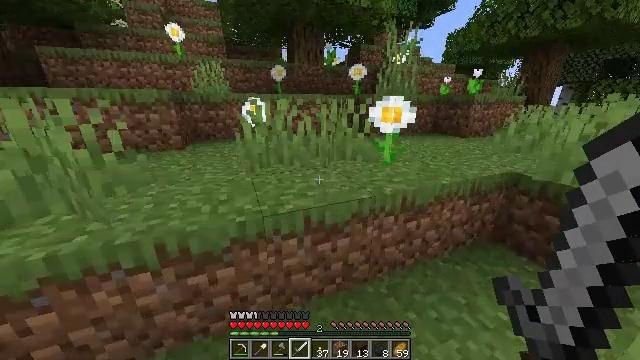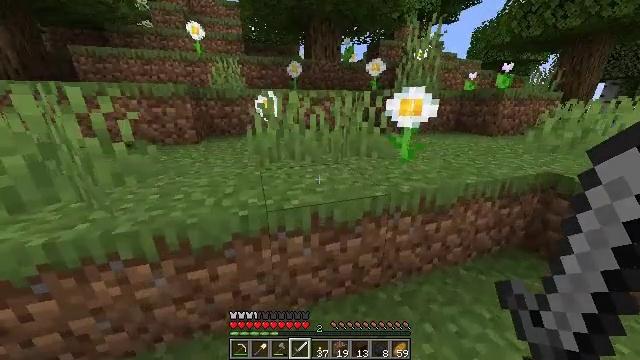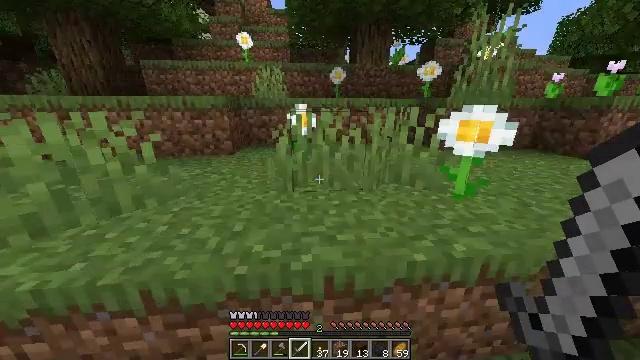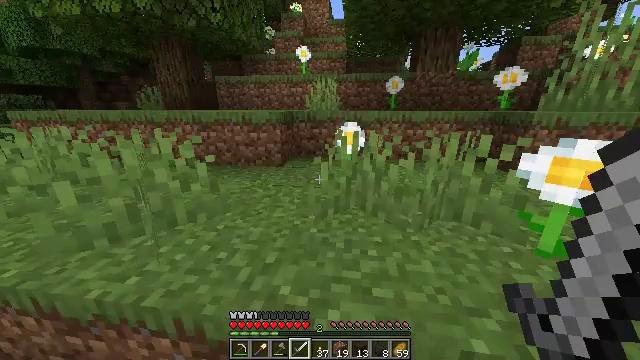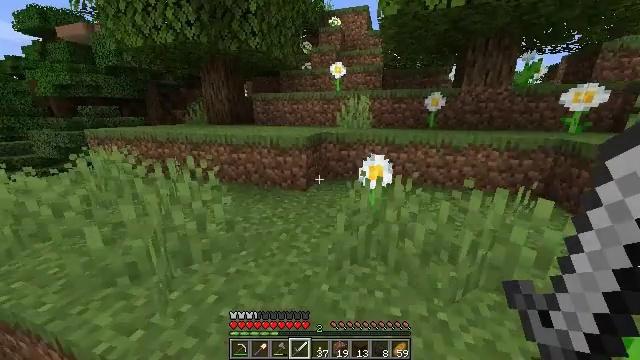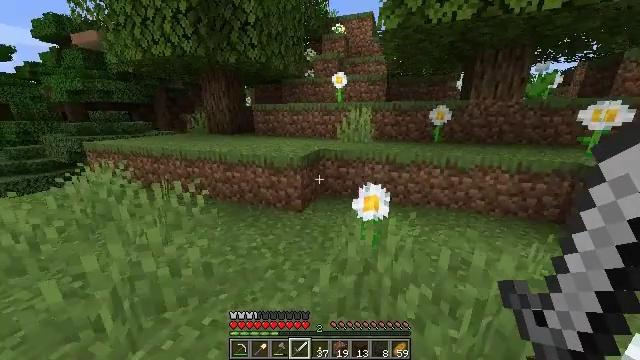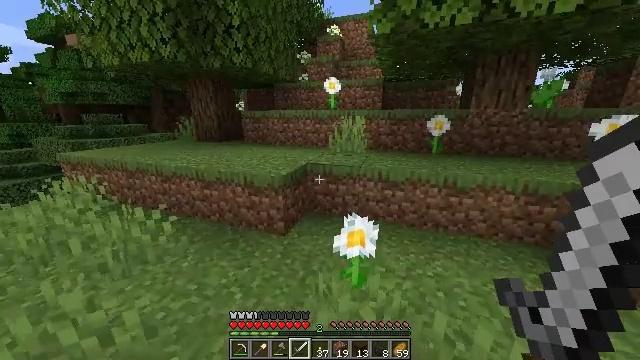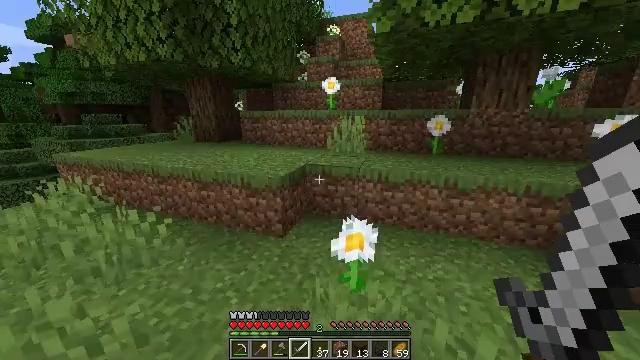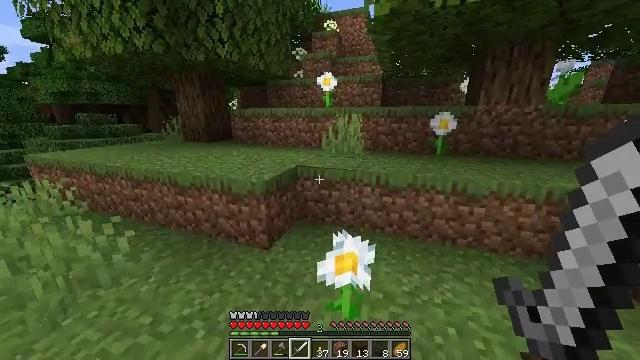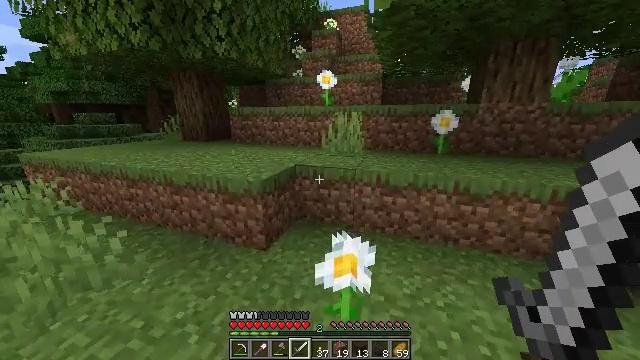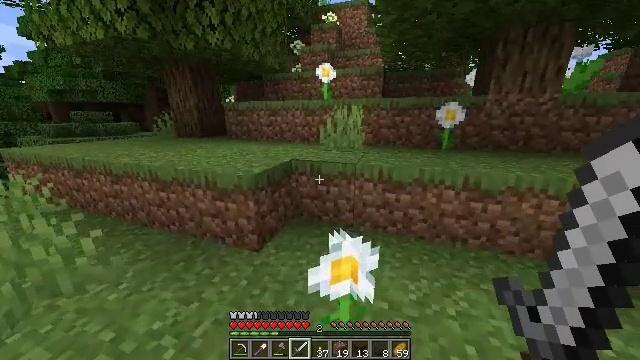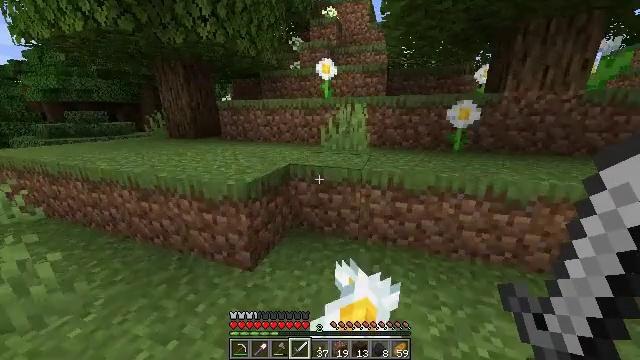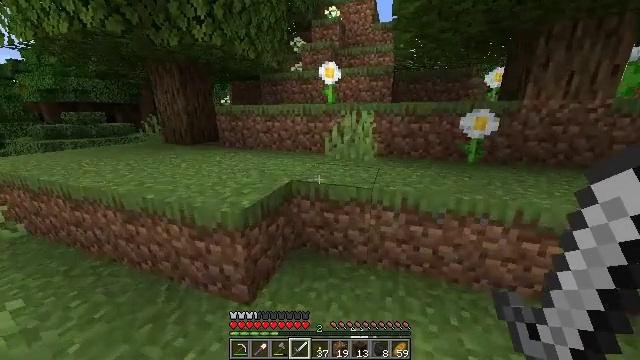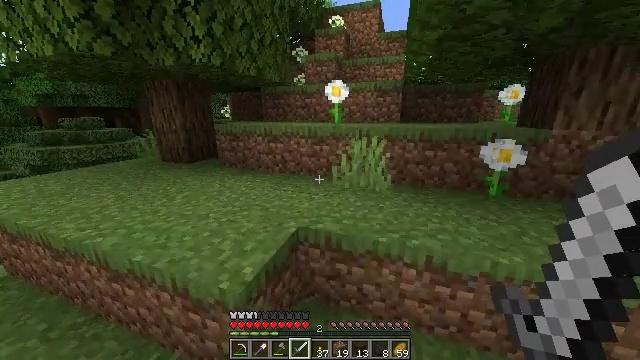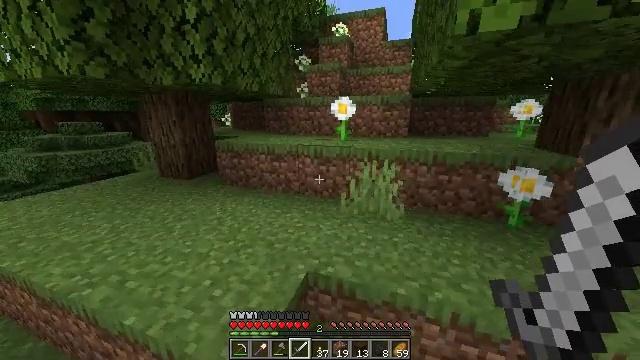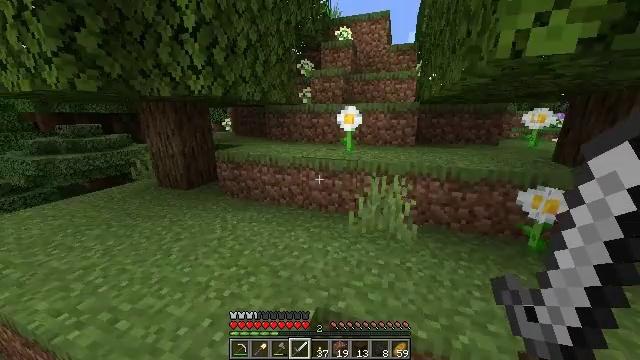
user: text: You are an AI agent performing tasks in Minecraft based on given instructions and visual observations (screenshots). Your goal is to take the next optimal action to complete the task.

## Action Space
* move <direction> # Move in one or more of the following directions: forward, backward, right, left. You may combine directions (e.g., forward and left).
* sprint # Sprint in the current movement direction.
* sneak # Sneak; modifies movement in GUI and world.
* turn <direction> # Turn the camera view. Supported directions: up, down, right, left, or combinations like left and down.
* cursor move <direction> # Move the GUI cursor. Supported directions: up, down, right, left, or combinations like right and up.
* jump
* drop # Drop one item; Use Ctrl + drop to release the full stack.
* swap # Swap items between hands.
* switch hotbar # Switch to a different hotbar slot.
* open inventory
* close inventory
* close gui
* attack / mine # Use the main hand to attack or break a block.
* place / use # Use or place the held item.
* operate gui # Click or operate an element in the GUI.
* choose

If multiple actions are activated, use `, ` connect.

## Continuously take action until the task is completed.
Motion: motion action
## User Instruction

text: Collect a hay block for crafting.
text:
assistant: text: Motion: move forward, sprint, turn left, jump
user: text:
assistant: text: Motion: move forward, sprint, turn left, jump
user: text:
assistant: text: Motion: move forward, sprint, turn left and up, jump
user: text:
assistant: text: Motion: move forward, sprint, turn left and up, jump
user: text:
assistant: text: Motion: move forward, sprint, turn left, jump
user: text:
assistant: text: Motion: move forward and move left, sprint, jump
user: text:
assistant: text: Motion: move forward and move left, sprint, jump
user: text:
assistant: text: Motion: move forward and move left, sprint, jump
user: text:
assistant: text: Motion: move forward and move left, sprint, jump
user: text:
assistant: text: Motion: move forward and move left, sprint, jump
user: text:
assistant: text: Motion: move forward and move left, sprint, jump
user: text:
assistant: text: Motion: move forward and move left, sprint, jump
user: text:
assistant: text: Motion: move forward and move left, sprint, jump
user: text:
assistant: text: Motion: move forward and move left, sprint, jump
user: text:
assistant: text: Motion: move forward, sprint, jump
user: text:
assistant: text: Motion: move forward, sprint, jump
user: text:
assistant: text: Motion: move forward, sprint, turn right and up, jump
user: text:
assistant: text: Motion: move forward, sprint, turn right and up, jump
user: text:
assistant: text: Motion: move forward, sprint, turn right and up, jump
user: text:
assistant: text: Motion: move forward, sprint, turn right, jump
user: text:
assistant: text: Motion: move forward, sprint, jump
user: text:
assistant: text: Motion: move forward and move right, sprint, turn right, jump
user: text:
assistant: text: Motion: move forward and move right, sprint, jump
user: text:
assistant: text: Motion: move forward and move right, sprint, jump
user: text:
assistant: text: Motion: move forward and move right, sprint, jump
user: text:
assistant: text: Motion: move forward, sprint, jump
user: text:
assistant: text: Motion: move forward, sprint, jump
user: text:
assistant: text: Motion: move forward, sprint, jump
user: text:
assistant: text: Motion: move forward, sprint, jump
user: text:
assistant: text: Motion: move forward, sprint, turn right and down, jump